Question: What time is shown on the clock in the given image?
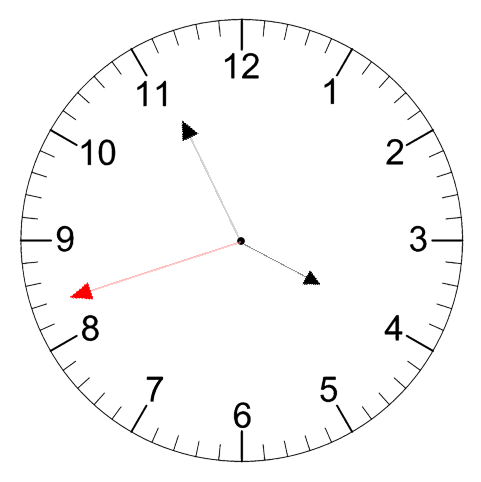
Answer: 03:55:42